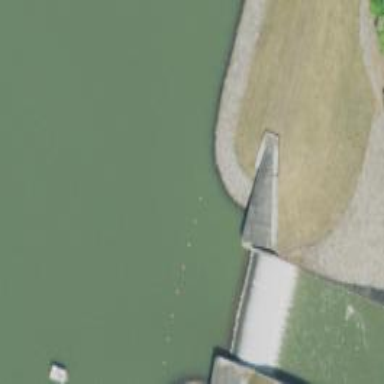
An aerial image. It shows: Dam along waterway.